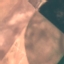
Land use / land cover: AnnualCrop